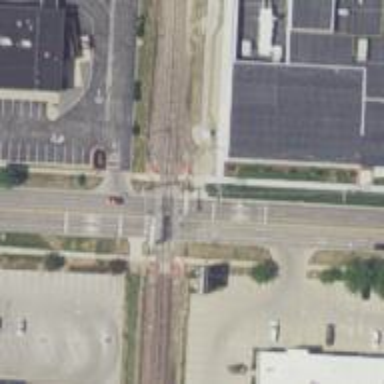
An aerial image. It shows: Railway crossing with lights.